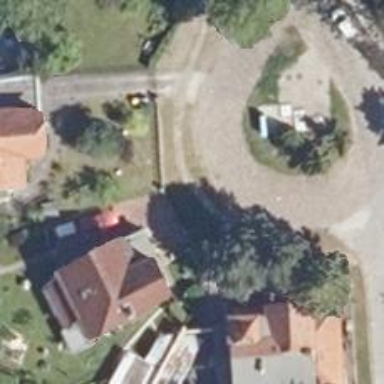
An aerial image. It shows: Residential road.